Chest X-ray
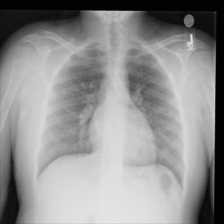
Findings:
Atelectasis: negative
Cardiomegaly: negative
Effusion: negative
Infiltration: negative
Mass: negative
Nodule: negative
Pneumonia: negative
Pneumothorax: negative
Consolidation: negative
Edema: negative
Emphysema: negative
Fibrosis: negative
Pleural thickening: negative
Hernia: negative